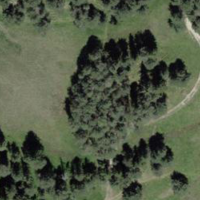
EUNIS habitat code: 43
Species observed at this site:
Juniperus communis
Gymnadenia conopsea